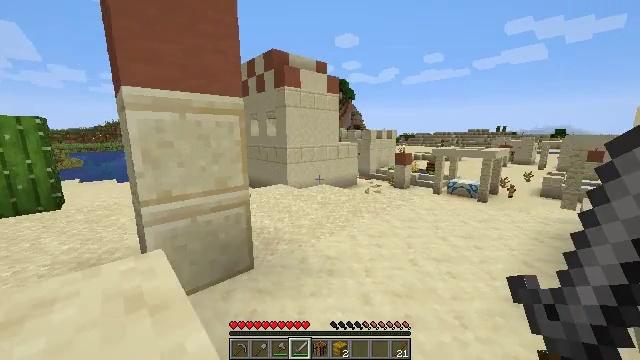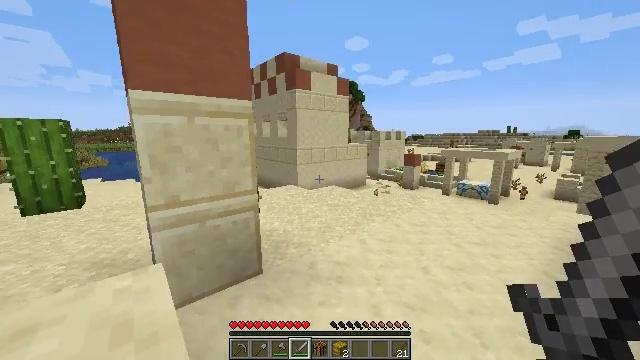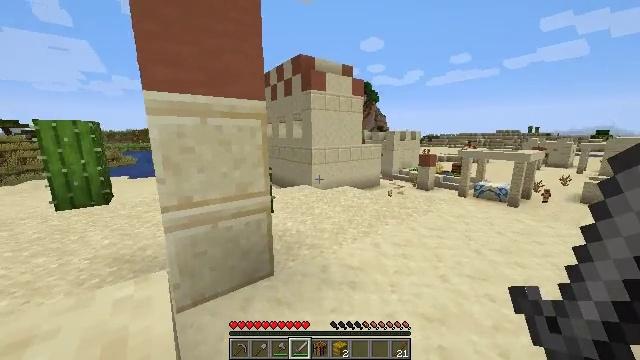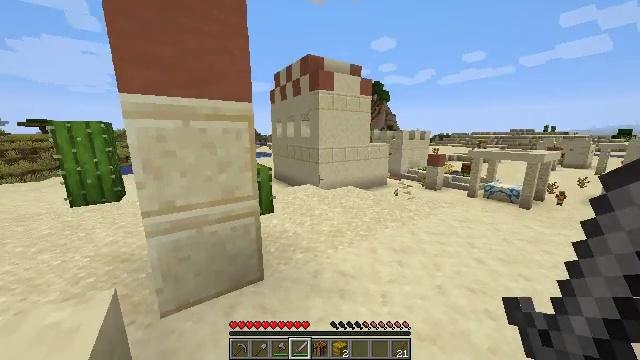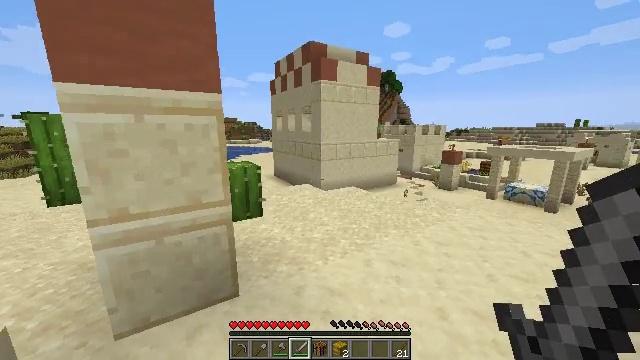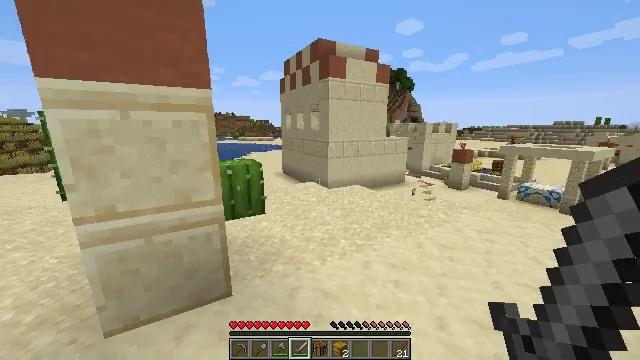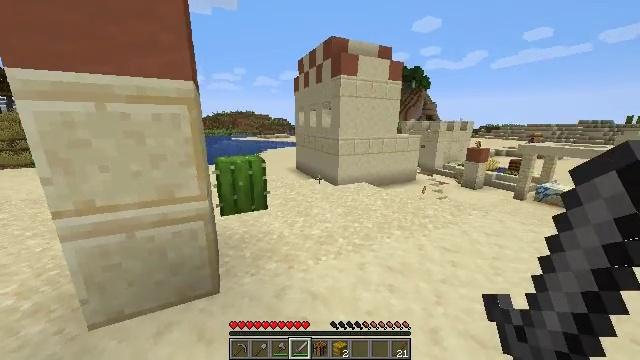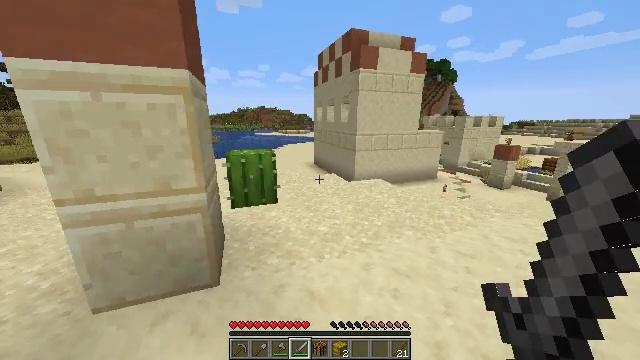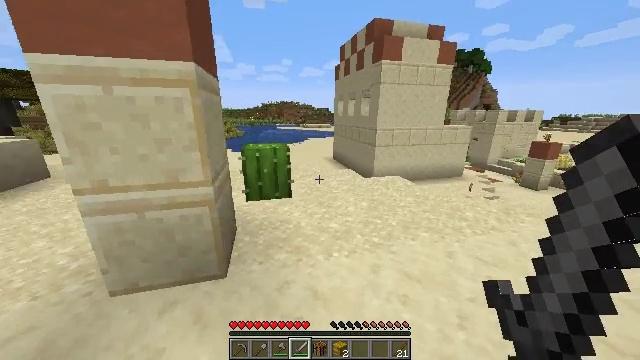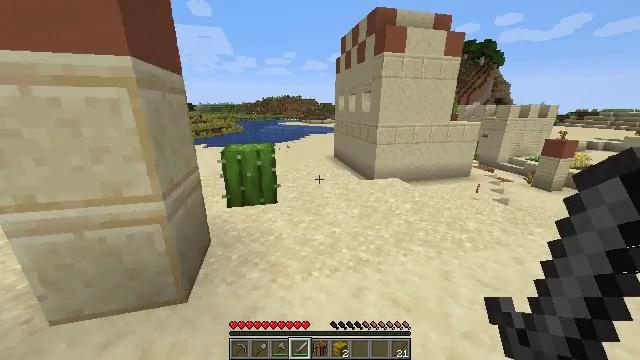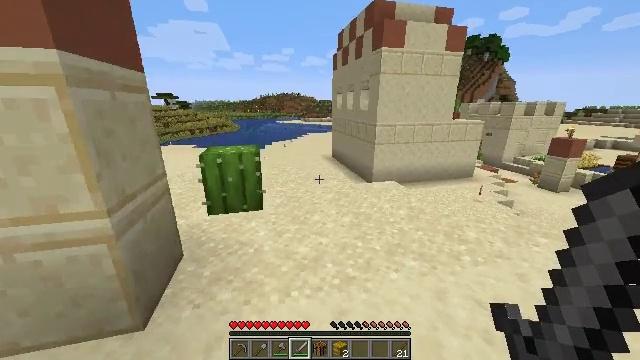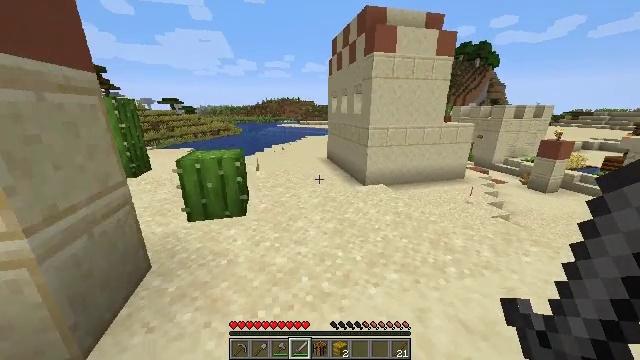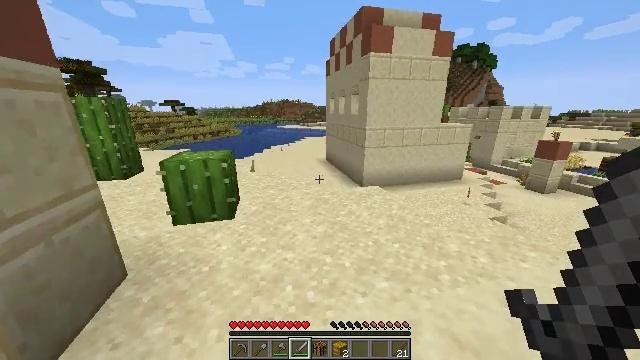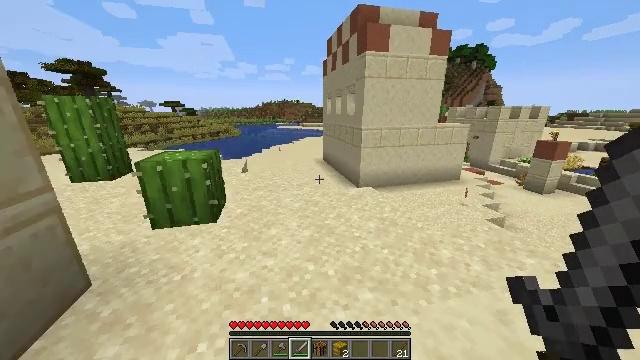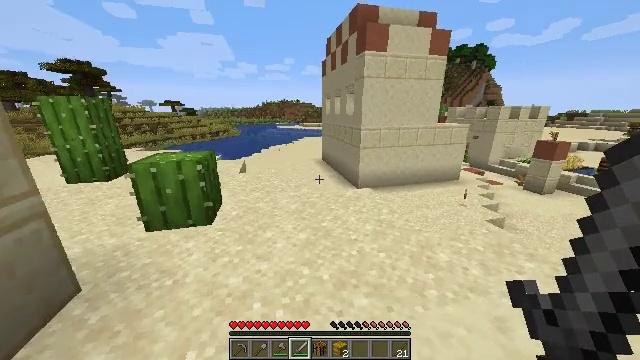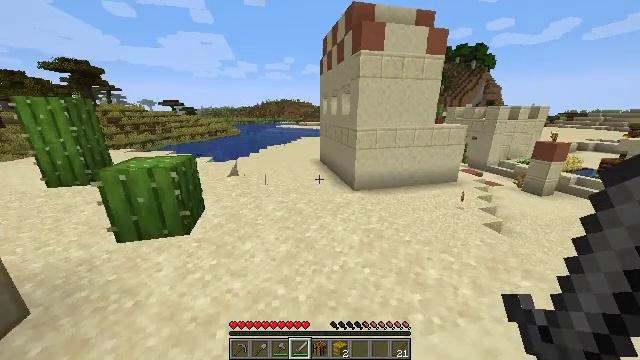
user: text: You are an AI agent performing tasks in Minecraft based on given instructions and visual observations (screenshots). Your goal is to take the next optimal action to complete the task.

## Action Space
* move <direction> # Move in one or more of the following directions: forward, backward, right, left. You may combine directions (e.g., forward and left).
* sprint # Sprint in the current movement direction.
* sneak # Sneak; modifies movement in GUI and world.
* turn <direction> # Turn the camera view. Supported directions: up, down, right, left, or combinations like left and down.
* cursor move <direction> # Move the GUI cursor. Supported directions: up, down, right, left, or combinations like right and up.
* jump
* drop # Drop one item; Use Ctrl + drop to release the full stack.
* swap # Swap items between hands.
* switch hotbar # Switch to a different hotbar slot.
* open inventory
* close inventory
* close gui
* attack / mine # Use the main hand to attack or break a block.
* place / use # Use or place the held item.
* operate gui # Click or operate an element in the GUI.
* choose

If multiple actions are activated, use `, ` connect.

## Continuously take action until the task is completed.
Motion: motion action
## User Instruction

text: Break the hay block to collect it.
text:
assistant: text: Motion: move forward, sprint, turn left
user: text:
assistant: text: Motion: move forward, sprint, turn left
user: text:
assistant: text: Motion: move forward and move right, sprint, turn left
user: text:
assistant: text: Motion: move forward and move right, sprint, turn left
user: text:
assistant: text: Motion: move forward and move right, sprint, turn left
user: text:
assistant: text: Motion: move forward and move right, sprint, turn left and down
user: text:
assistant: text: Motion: move forward and move right, sprint, turn left and down
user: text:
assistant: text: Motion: move forward and move right, sprint, turn left and down
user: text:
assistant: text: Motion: move forward and move right, sprint
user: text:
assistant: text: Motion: move forward and move right, sprint
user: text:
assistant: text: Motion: move forward and move right, sprint
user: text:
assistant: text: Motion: move forward and move right, sprint
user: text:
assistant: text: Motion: move forward and move right, sprint
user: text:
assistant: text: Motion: move forward and move right, sprint
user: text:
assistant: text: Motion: move forward and move right, sprint
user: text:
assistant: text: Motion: move forward and move right, sprint, turn right
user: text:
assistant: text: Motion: move forward and move right, sprint, turn right
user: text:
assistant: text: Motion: move forward and move right, sprint, turn right
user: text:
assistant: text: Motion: move forward and move right, sprint, turn right
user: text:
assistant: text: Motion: move forward and move right, sprint, turn right
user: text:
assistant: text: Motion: move forward, sprint, turn right
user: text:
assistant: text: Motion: move forward, sprint, turn right
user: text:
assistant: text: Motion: move forward, sprint
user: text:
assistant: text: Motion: move forward, sprint
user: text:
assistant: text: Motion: move forward, sprint
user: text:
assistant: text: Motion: move forward, sprint
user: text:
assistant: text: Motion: move forward, sprint
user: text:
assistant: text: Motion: move forward, sprint
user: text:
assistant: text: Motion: move forward, sprint
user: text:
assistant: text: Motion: move forward, sprint